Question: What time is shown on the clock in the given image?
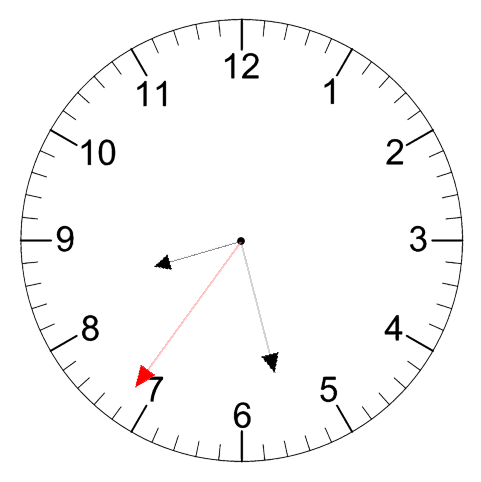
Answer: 08:27:36